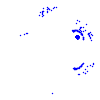
Particle: kaon